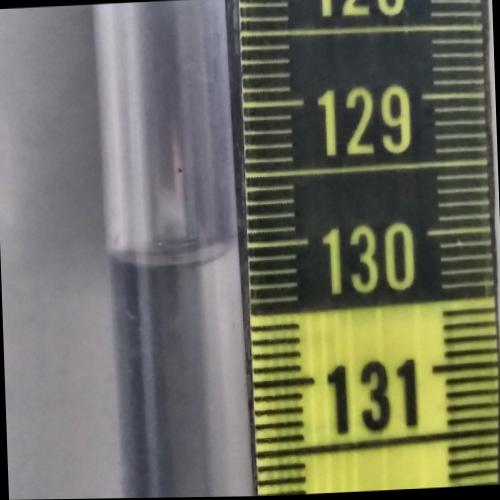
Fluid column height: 130.1 cm